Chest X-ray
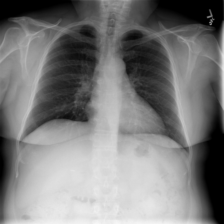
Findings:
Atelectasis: negative
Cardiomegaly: negative
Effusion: negative
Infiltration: negative
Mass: negative
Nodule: negative
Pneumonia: negative
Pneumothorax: negative
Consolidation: negative
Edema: negative
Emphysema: negative
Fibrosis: negative
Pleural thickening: negative
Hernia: negative